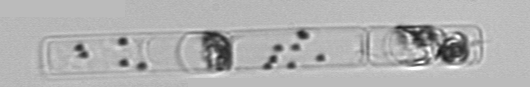
Label: Guinardia_delicatula_TAG_internal_parasite